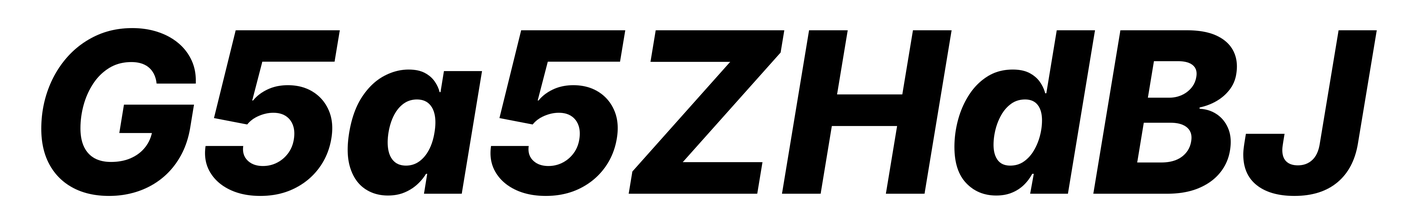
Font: Inter-Italic_ExtraBold_Italic